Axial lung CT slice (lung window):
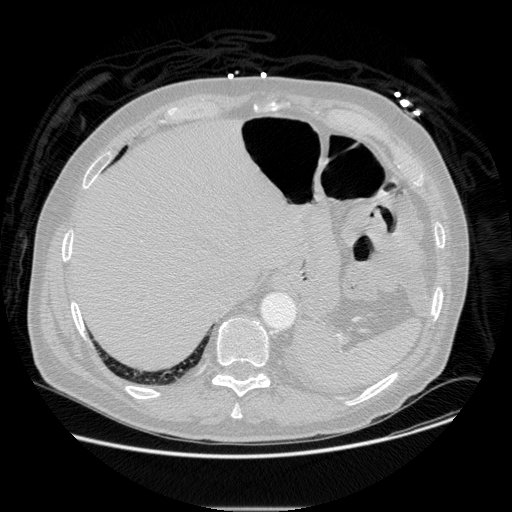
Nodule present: no